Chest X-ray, AP view. Patient: 56 years old, sex F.
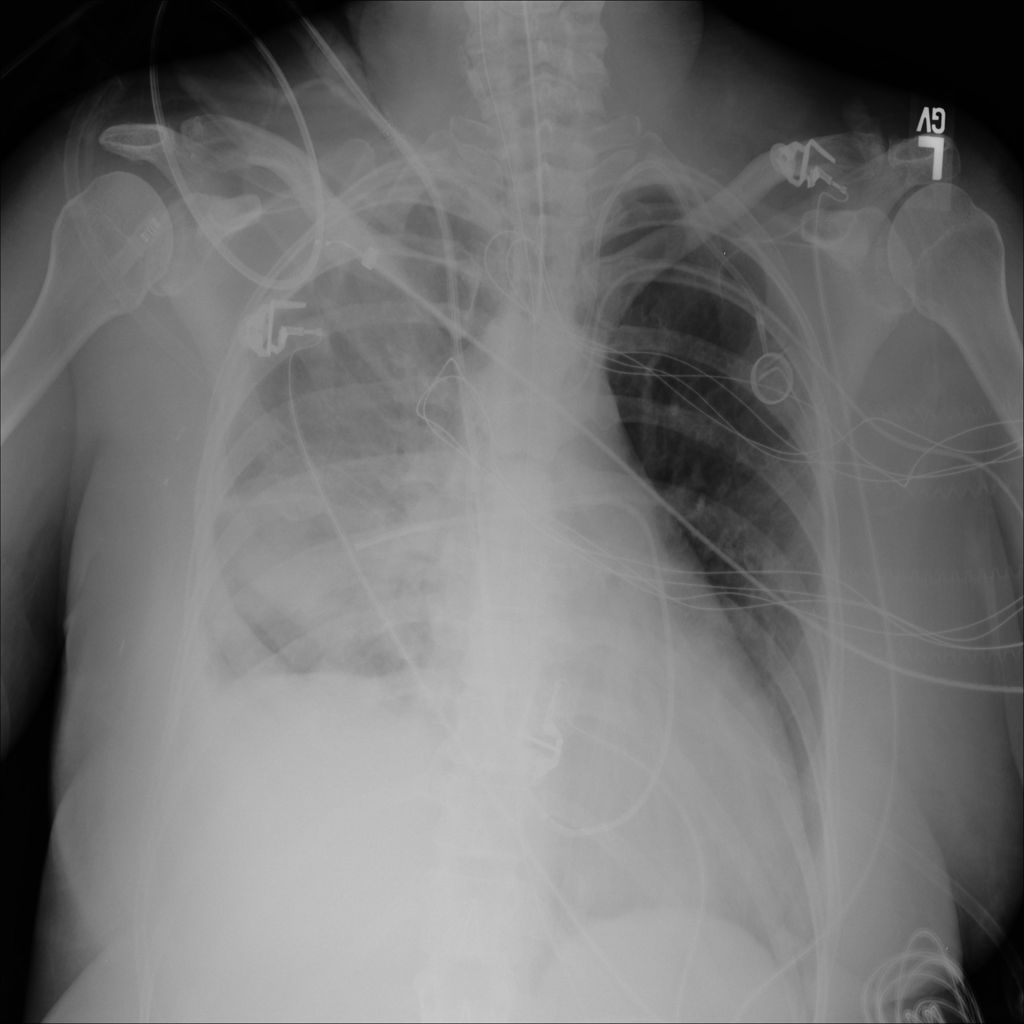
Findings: No Finding